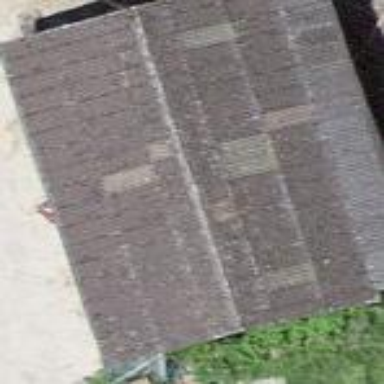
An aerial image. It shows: Rural barn.